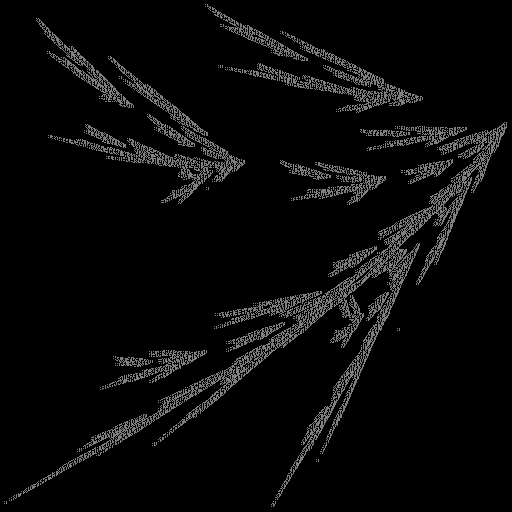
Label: filmyfern